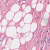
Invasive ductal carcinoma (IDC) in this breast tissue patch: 0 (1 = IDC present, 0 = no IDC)